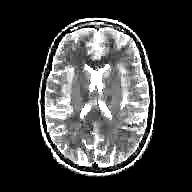
Label: notumor